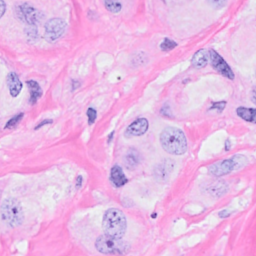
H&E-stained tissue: Breast